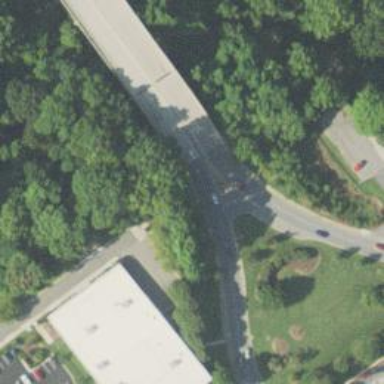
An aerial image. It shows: Secondary link road with asphalt surface.